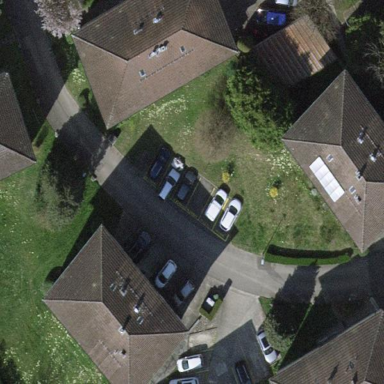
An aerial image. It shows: Street-side parking area.